Interaction volume radius: 5 \u00c5
Interaction volume height: 25 \u00c5
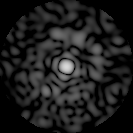
Disorder parameter: 0.8584